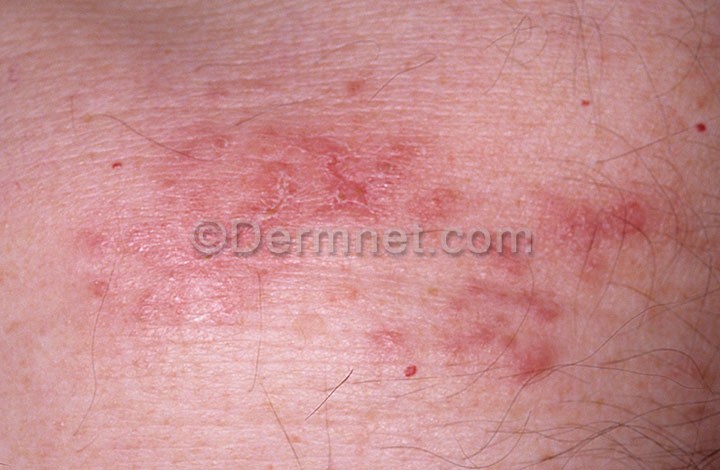
Disease: Warts Molluscum and other Viral Infections